Aerial crown-view tile of a tropical tree (Barro Colorado Island, Panama), acquired 20240918:
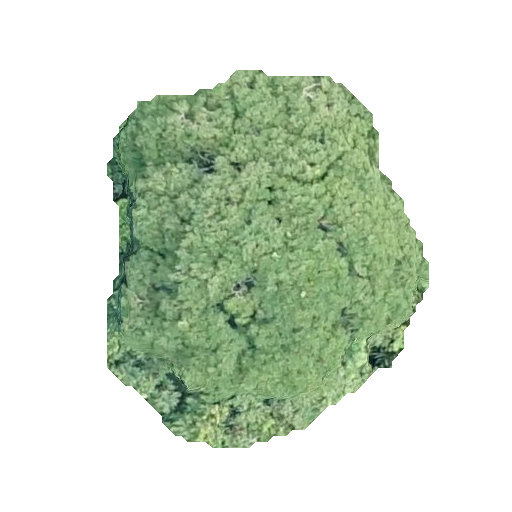
Species: Handroanthus guayacan
GBIF accepted scientific name: Handroanthus guayacan
Crown area: 145.111 m²